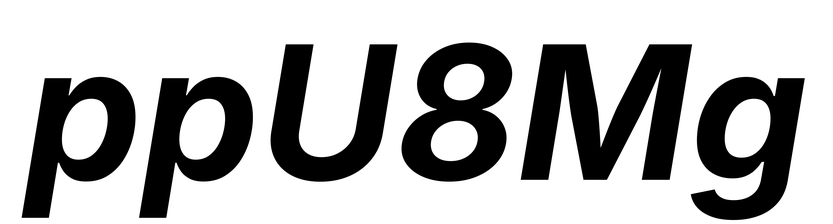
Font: Inter-Italic_Bold_Italic